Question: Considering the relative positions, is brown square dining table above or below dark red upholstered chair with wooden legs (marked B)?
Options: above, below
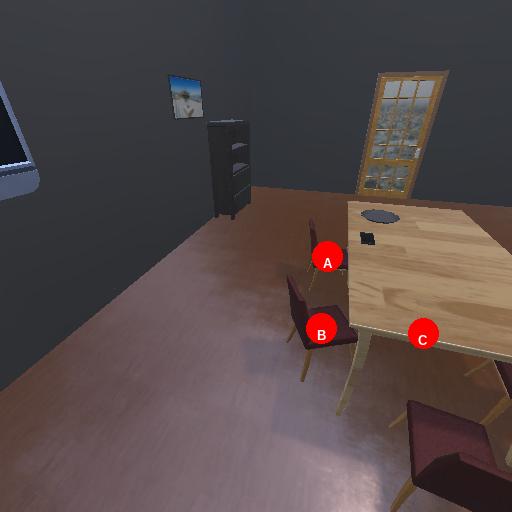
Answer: above